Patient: sex F, age 36
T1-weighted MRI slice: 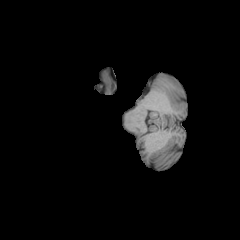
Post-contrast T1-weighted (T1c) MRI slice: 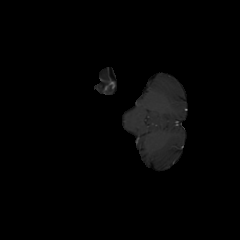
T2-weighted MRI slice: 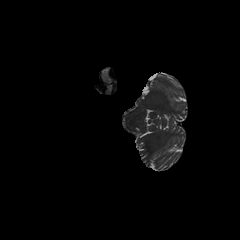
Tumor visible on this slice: no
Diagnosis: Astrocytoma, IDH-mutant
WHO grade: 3